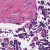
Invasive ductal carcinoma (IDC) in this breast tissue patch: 1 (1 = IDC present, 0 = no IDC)